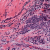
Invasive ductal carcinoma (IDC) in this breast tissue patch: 1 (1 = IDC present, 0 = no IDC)